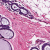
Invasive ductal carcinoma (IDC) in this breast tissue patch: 0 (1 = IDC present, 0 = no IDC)